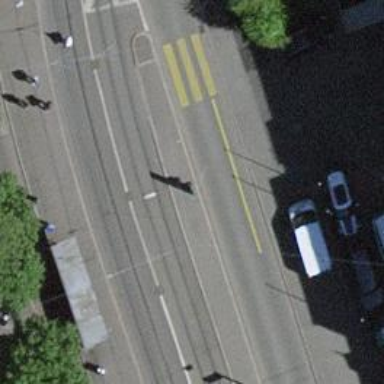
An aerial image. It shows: Tram stop with stop position for public transport.